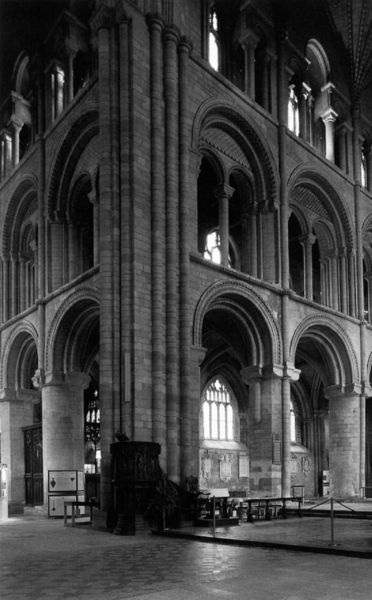
Titel: Kathedrale von Peterborough/Cambridgeshire (vormals Peterborough Abbey)
Standort: Peterborough (EU - GB)
Schlagwörter: schatten, fenster, licht, pfeiler, schwarz, säule, säulen, weiss, gebäude, innenraum, kirche, boden, gotik, ecke, bogen, rundbogen, stufe, foto, bögen, arkaden, wappen, kanzel, romanik, kanneluren, absperrung, basilika, romanisch, vierung, doppelfenster, schautafel